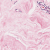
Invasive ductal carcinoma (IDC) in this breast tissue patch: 0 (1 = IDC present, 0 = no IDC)